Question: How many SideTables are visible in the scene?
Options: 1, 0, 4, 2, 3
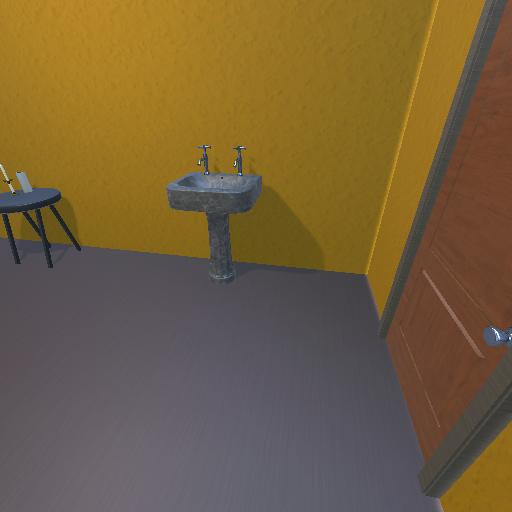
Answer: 1